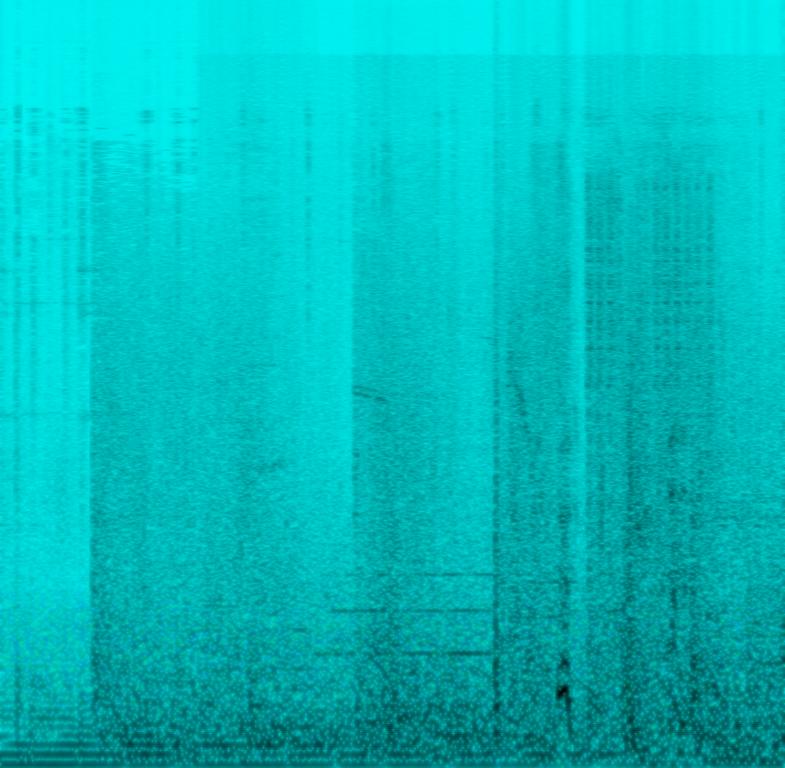
This audio clip features a recording from a movie sequence. There are sounds of bombs blasting. There is the sound of a machine gun firing. The sound of a man grunting as if he is escaping from the firing gun. In the background, there is the sound of a bass playing one note in a repetitive sequence. A simple percussion plays in the background and a wind instrument plays a note.